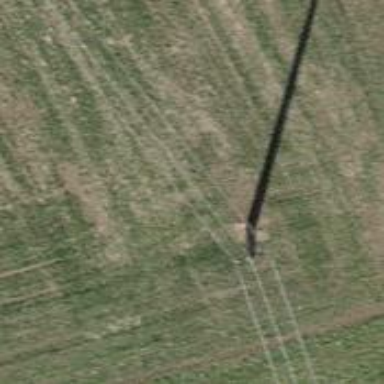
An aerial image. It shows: Concrete power pole.